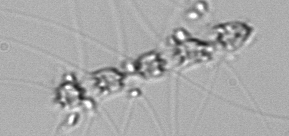
Label: Chaetoceros_didymus_TAG_external_flagellate